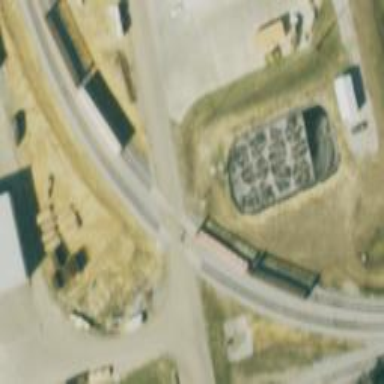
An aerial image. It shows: Railroad spur for lumber freight service.